四年级 · 解析几何
在同一平面内给一条直线画两条不同的垂线, 这两条垂线一定互相平行。
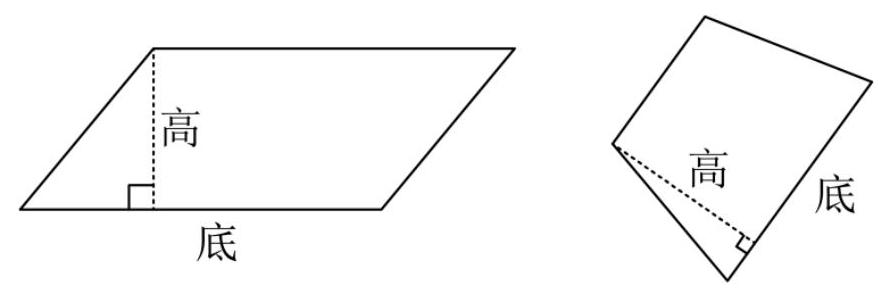
答案: $\sqrt{ }$

【分析】根据同一平面内, 垂直于同一条直线的两直线平行, 据此解答。

【详解】由分析可知, 在同一平面内给一条直线画两条不同的垂线, 这两条垂线一定互相平行, 原题说法正确。

故答案为: $\sqrt{ }$

【点睛】本题主要考查了平行和垂直的性质, 需熟练掌握。18. 答案:见详解

【分析】在平行四边形中, 从一条边上的任意一点向对边作垂线, 这点与垂足间的距离叫做以这条边为底的平行四边形的高, 平行四边形有无数条高, 习惯上作平行四边形的高时都从一个顶点出发作一边的垂线, 用三角板的直角可以画出平行四边形的高;

梯形两底间的距离叫做梯形的高, 梯形也有无数条高, 通常过上底的一个顶点作下底的垂线, 用三角板的直角可以画出梯形的一条高。

【详解】作图如下:

【点睛】本题考查的是平行四边形和梯形的高的画法, 要特别注意高要用虚线, 并且要标出直角符号。
解析: 答案:$\sqrt{ }$

【分析】根据同一平面内, 垂直于同一条直线的两直线平行, 据此解答。

【详解】由分析可知, 在同一平面内给一条直线画两条不同的垂线, 这两条垂线一定互相平行, 原题说法正确。

故答案为: $\sqrt{ }$

【点睛】本题主要考查了平行和垂直的性质, 需熟练掌握。18. 答案:见详解

【分析】在平行四边形中, 从一条边上的任意一点向对边作垂线, 这点与垂足间的距离叫做以这条边为底的平行四边形的高, 平行四边形有无数条高, 习惯上作平行四边形的高时都从一个顶点出发作一边的垂线, 用三角板的直角可以画出平行四边形的高;

梯形两底间的距离叫做梯形的高, 梯形也有无数条高, 通常过上底的一个顶点作下底的垂线, 用三角板的直角可以画出梯形的一条高。

【详解】作图如下:

【点睛】本题考查的是平行四边形和梯形的高的画法, 要特别注意高要用虚线, 并且要标出直角符号。